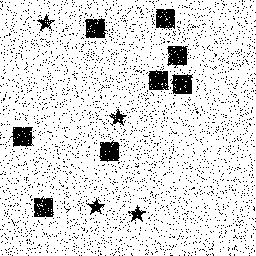
Squares: 8
Triangles: 0
Stars: 4
Total shapes: 12